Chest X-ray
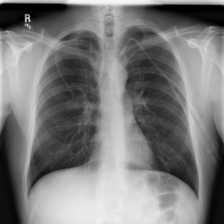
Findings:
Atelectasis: negative
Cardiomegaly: negative
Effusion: negative
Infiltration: negative
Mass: negative
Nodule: negative
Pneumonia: negative
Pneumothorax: negative
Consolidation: negative
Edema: negative
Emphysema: negative
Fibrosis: negative
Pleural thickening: negative
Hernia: negative